Question: I am trying to make table view cell as follows using Xamarin Studio.

public enum Category
{
Travel,
Lodging,
Books
}
I am using Monotouch.Dialog, but cannot find any element.
Any advice?
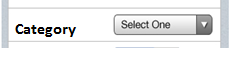
Answer: I guess what you're looking for is the 'RadioElement' of MonoTouch.Dialog. You can see an example in section 3.1 in the <URL>.
From the example in the doc:
'''
var root = new RootElement ("Meals") {
new Section ("Dinner"){
new RootElement ("Dessert", new RadioGroup ("dessert", 2)) {
new Section () {
new RadioElement ("Ice Cream", "dessert"),
new RadioElement ("Milkshake", "dessert"),
new RadioElement ("Chocolate Cake", "dessert")
}
}
}
}
'''
With this example, you'll have a dialog with one root element called 'Meals'. When tapping this item, you will be presented a new dialog where you can select one of the RadioElements. You create a 'RadioGroup' for the elements that belong together, and the 'RootElement' from which you launch the 'RadioGroup' will show the currently selected value. There's more information about this in section 4.8. of the provided link as well.